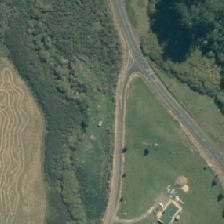
Land cover: grose_broom